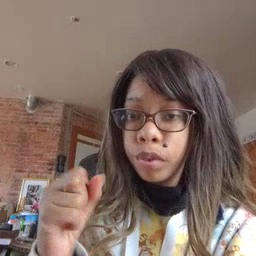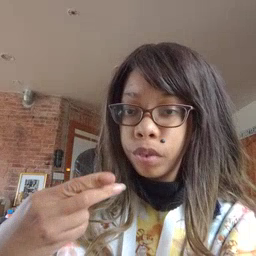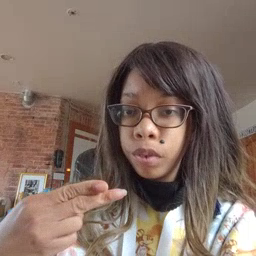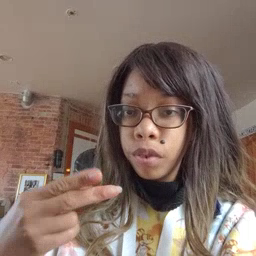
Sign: shirt